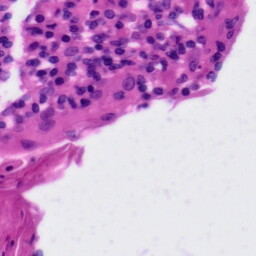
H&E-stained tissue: Tonsil